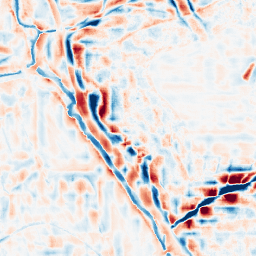
Category: wavelet
Decomposition family: wavelet_reverse_biorthogonal
Decomposition parameters: wavelet: rbio4.4
level: 4
Upsampling method: quartic
Upsampling parameters: scale: 8
Upsampling scale: 8